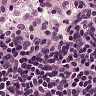
Metastatic tissue present: no